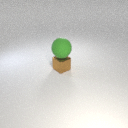
small brown metal cube below large green rubber sphere